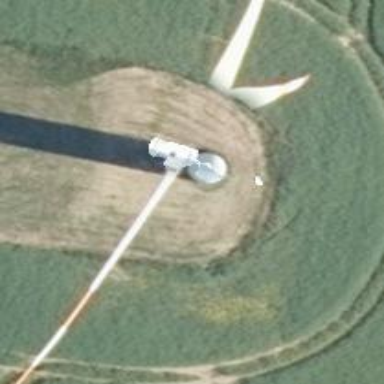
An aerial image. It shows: Wind power generator utilizing wind turbines.